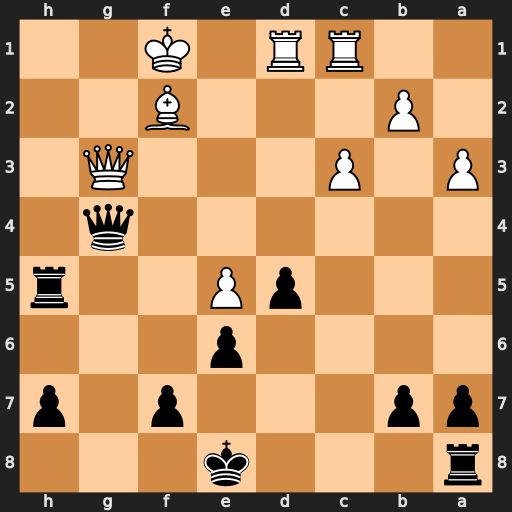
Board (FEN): r3k3/pp3p1p/4p3/3pP2r/6q1/P1P3Q1/1P3B2/2RR1K2
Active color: b
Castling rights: q
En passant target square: -
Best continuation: Rh1+ Kg2 Qe4+ Qf3 Rh2+ Kxh2 Qxf3